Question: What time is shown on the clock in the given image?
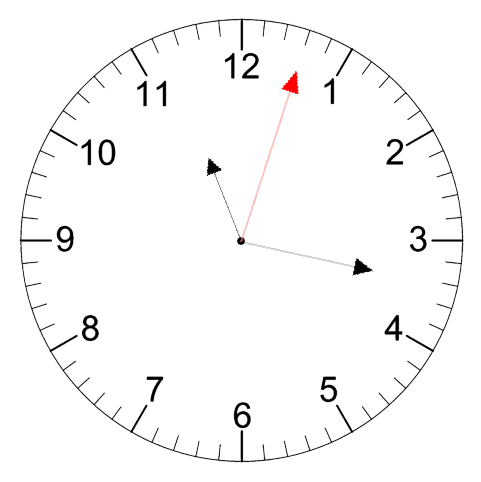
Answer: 11:17:03